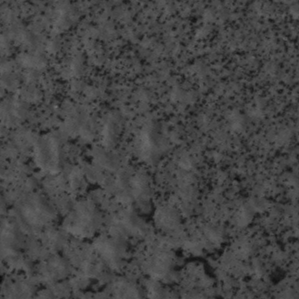
Label: frost